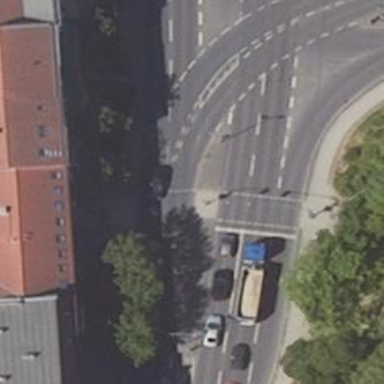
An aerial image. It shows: Road crossing with traffic signals.